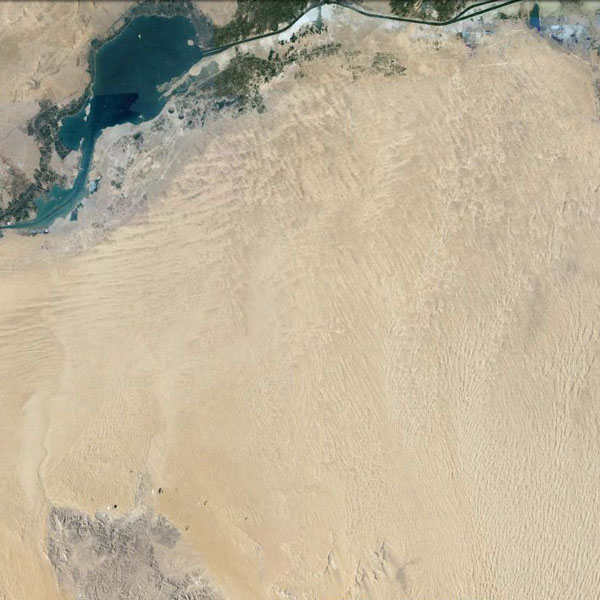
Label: Desert